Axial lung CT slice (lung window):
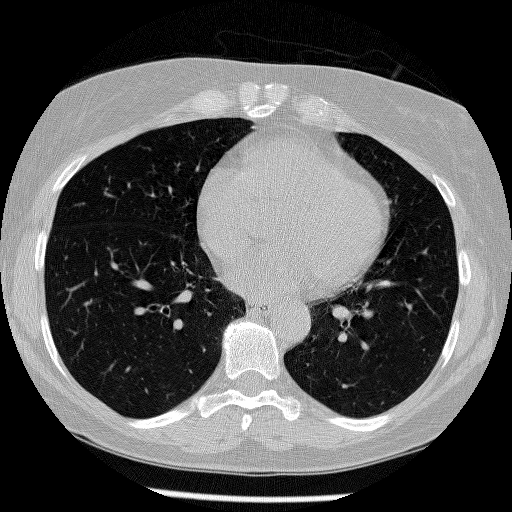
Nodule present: no